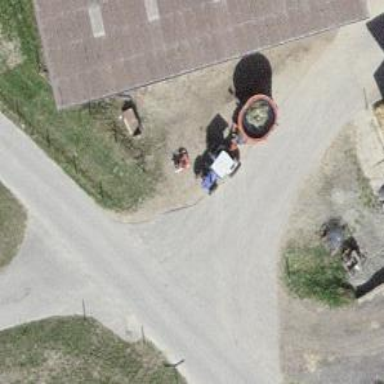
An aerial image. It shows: Farm.